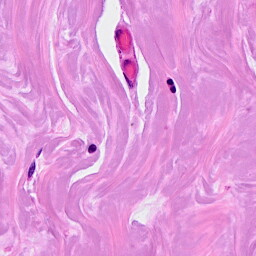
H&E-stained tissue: Breast